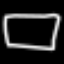
Label: square